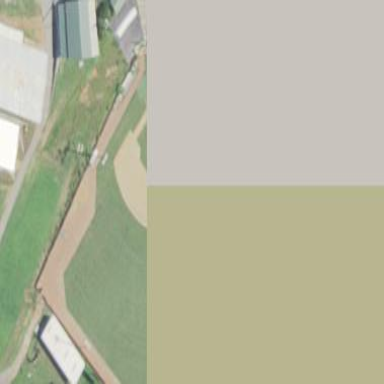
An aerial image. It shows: Baseball stadium for leisure land sports.